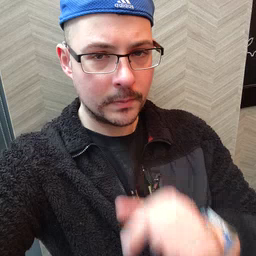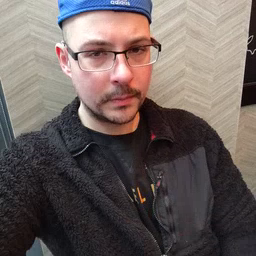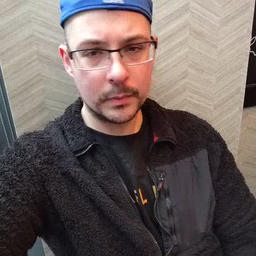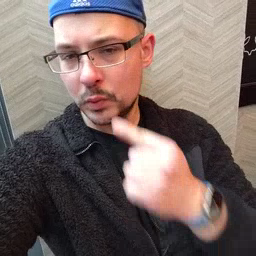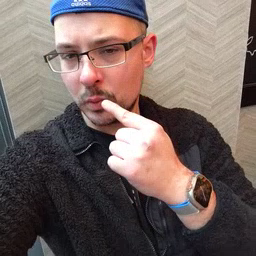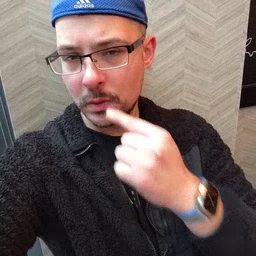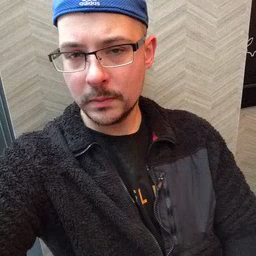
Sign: tooth